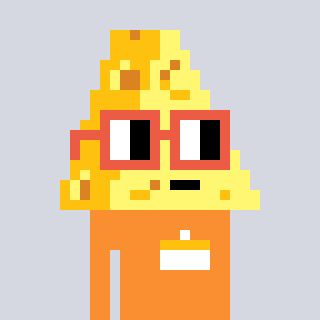
a pixel art character with square orange glasses, a cheese-shaped head and a orange-colored body on a cool background